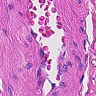
Metastatic tissue present: no